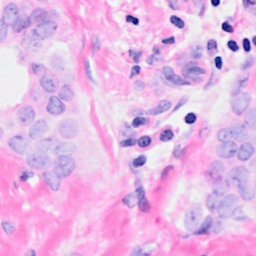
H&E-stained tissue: Breast